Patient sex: M
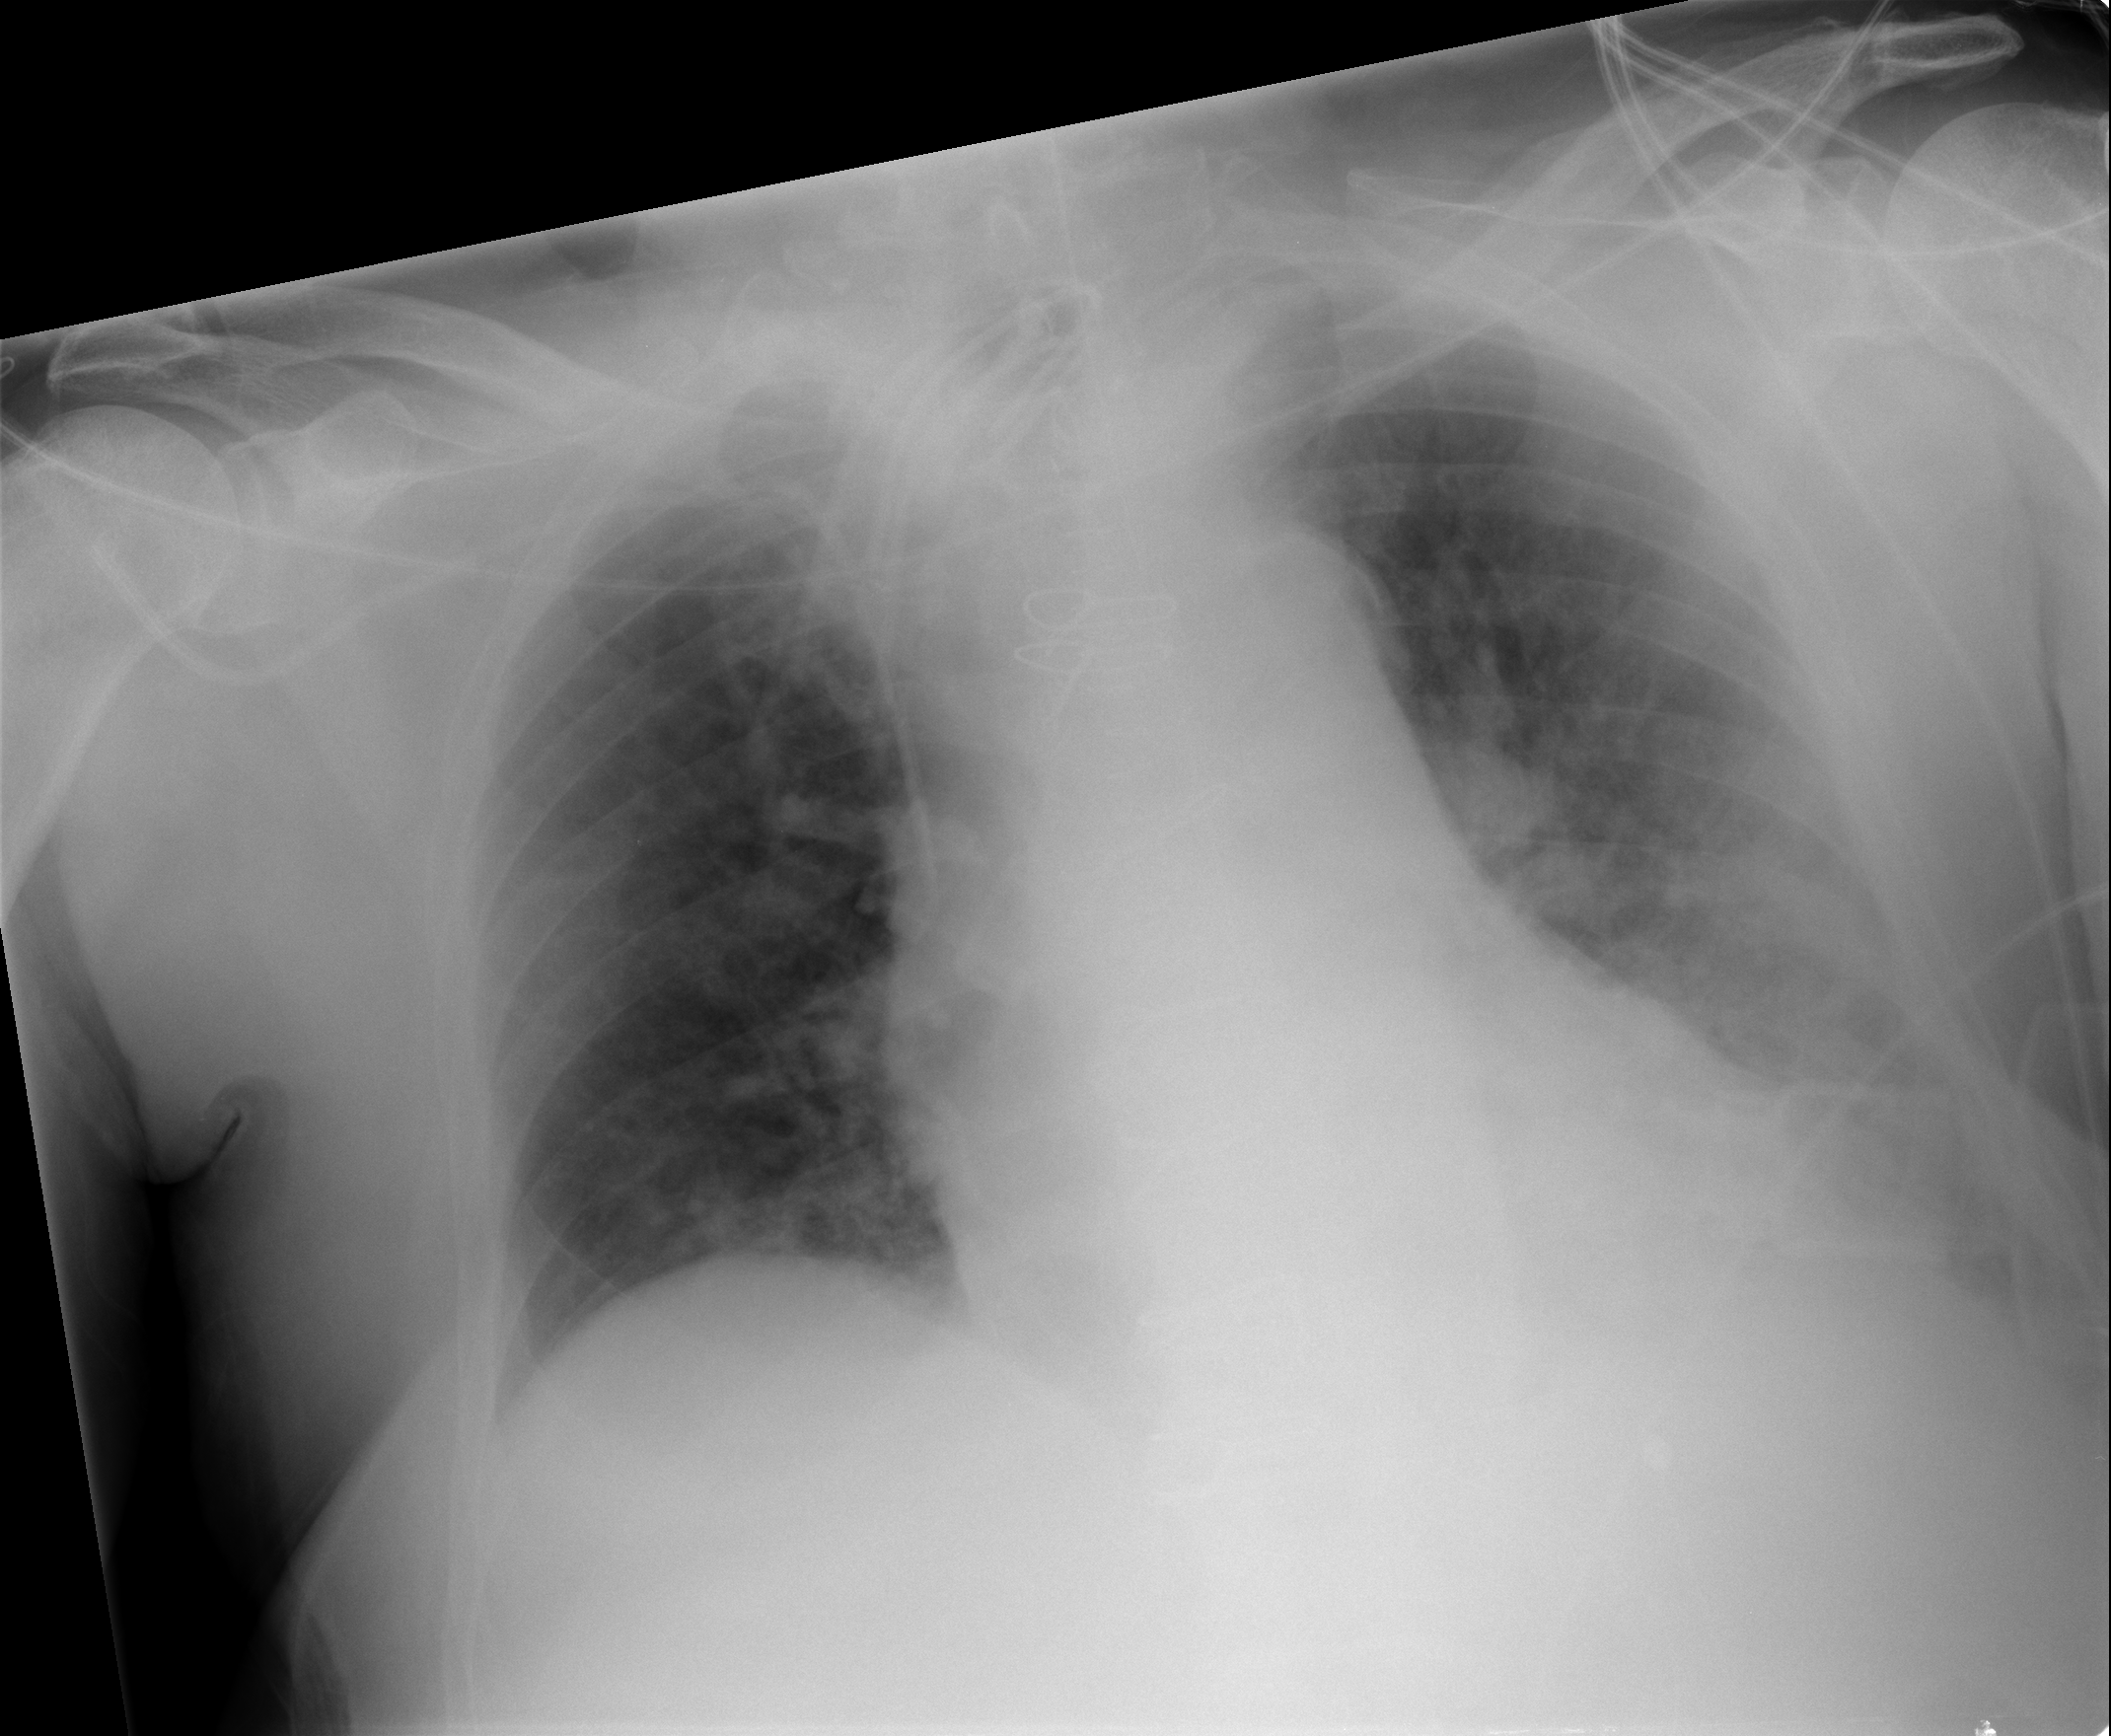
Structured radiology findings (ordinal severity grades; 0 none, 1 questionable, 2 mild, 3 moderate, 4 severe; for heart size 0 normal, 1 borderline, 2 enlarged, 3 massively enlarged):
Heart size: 2
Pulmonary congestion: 2
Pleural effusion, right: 0
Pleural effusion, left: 2
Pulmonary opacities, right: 2
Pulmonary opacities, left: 3
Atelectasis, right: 2
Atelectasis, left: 3